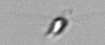
Label: Calciopappus